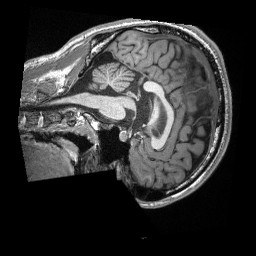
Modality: T1w
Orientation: sagittal
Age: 19
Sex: male
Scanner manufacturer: siemens
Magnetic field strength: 3 T
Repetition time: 2.3 s
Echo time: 0.00308 s